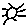
Label: sun